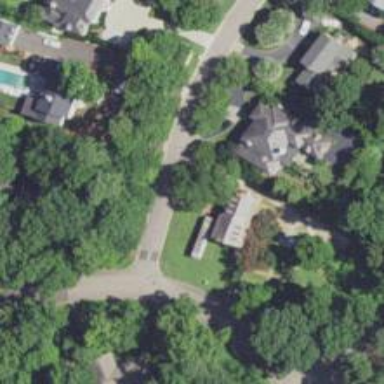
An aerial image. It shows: Driveway.